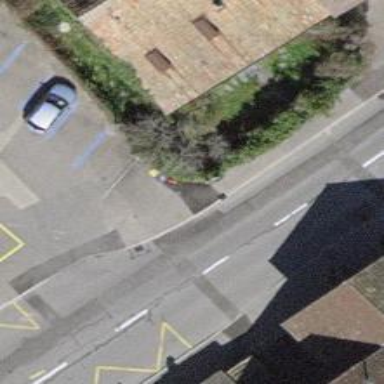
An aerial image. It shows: Post box.